Interaction volume radius: 5 \u00c5
Interaction volume height: 10 \u00c5
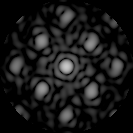
Disorder parameter: 0.3016